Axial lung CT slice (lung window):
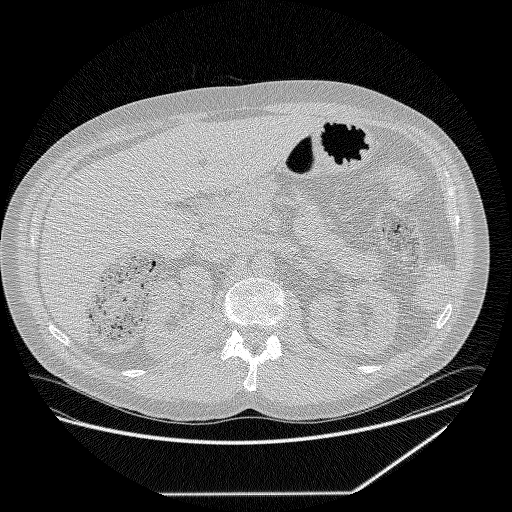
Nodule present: no